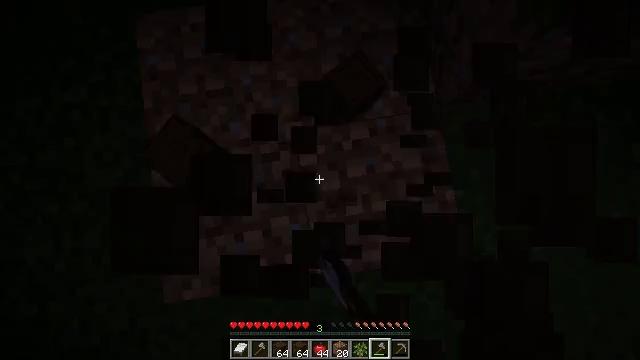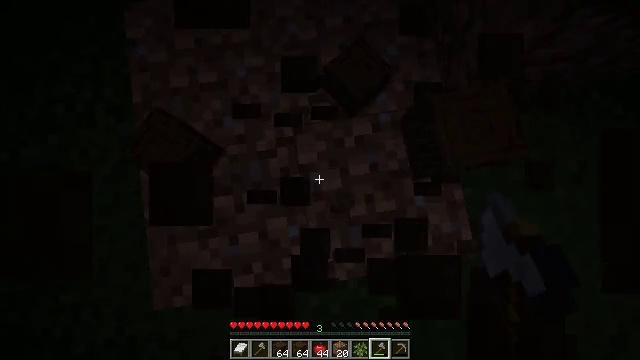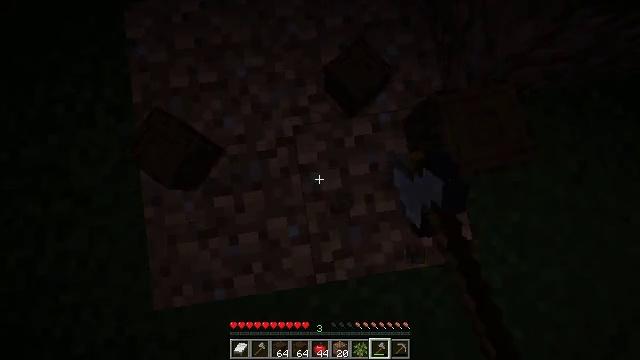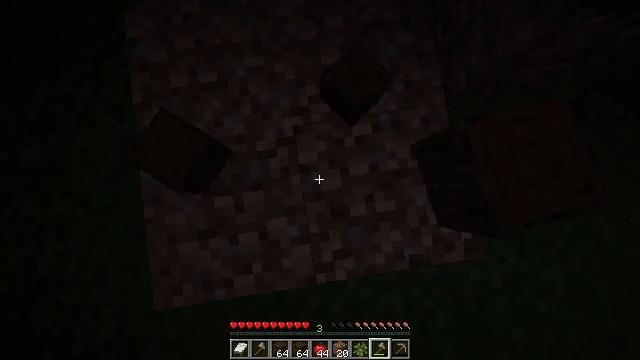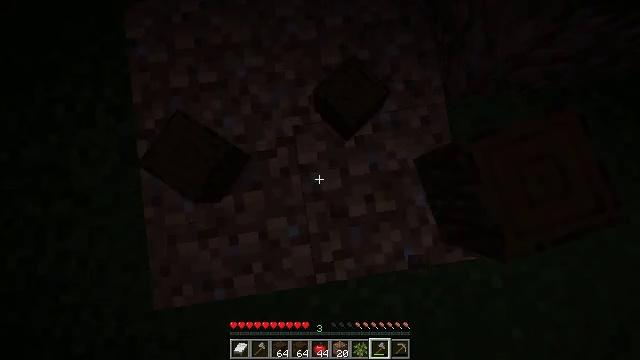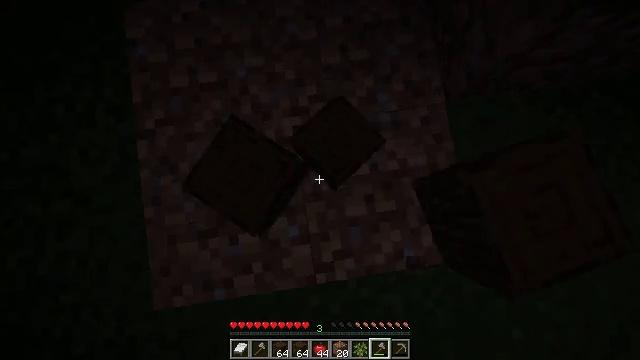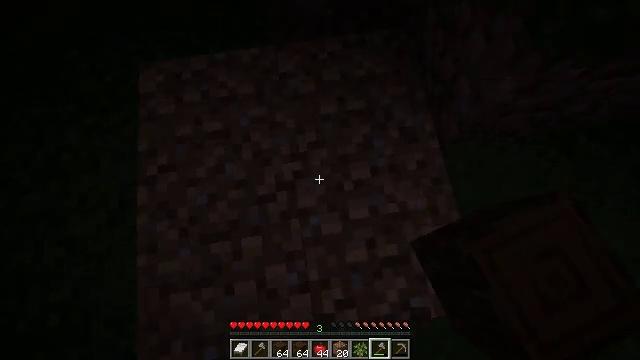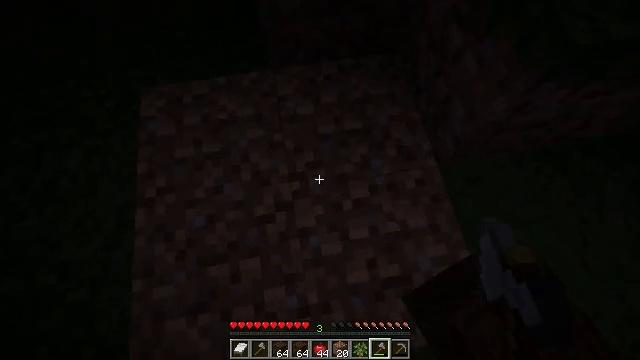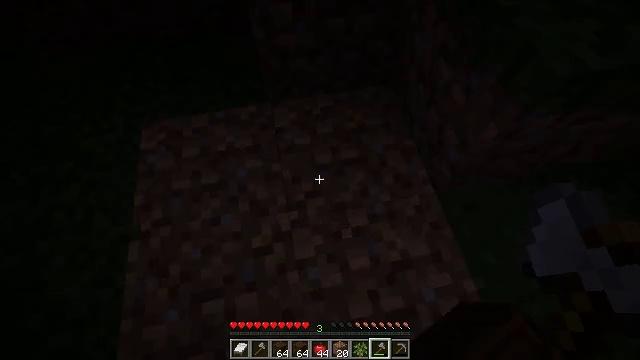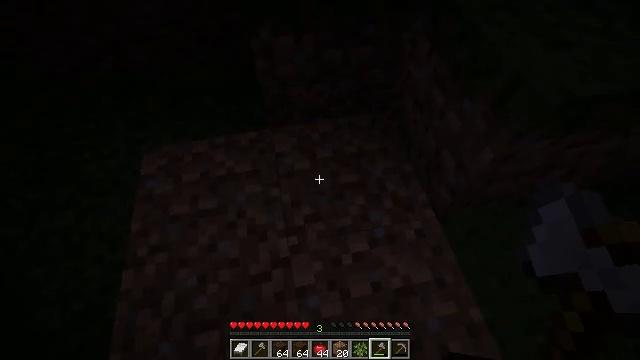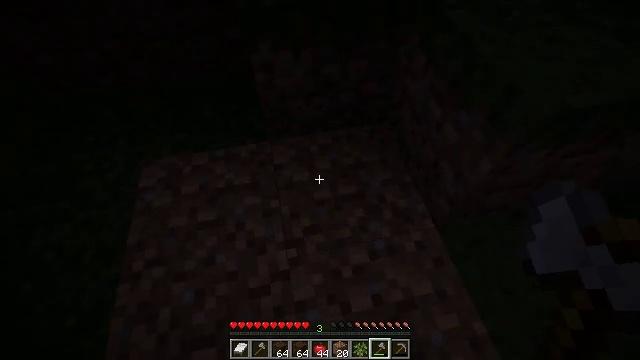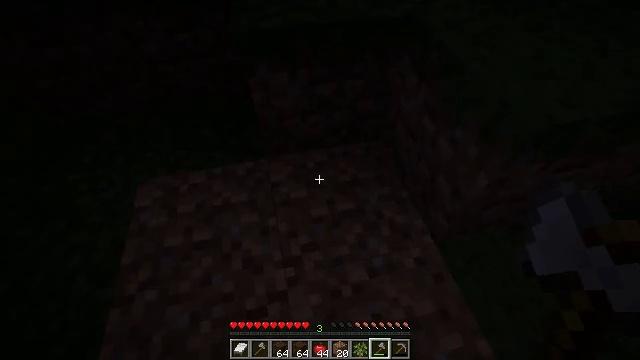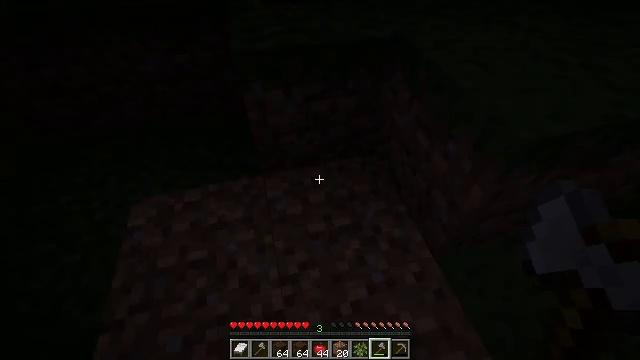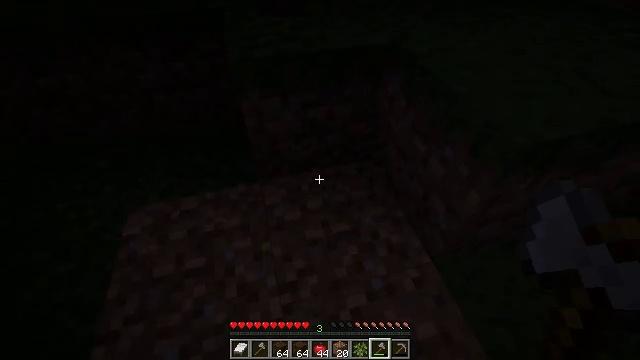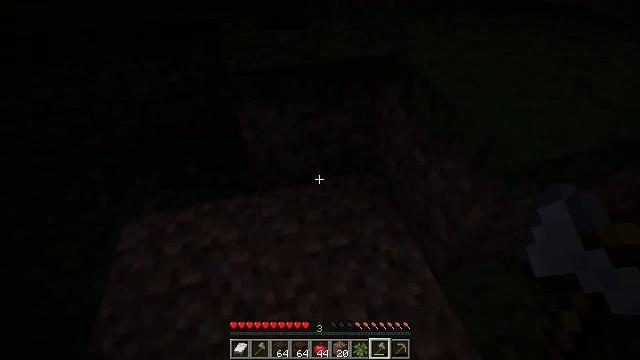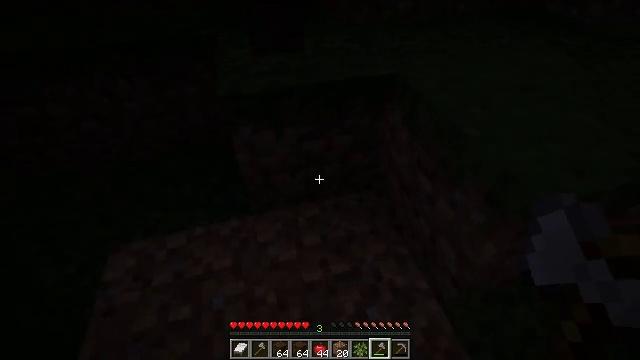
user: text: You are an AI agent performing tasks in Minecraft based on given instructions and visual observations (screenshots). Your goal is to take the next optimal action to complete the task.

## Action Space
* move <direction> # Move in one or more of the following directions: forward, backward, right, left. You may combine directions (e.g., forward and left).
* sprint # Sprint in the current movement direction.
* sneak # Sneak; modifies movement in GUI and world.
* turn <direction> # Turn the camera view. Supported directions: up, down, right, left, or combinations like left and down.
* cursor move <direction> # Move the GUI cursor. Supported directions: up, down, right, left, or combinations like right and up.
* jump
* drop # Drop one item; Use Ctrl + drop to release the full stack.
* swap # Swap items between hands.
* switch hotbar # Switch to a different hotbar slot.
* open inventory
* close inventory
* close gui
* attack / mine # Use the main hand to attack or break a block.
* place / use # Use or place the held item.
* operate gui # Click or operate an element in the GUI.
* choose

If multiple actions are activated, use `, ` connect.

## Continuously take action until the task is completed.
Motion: motion action
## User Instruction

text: Trim the tree by mining oak leaves.
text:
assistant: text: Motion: attack / mine
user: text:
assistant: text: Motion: no_op
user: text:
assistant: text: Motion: no_op
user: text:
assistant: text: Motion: no_op
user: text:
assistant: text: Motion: no_op
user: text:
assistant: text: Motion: turn up
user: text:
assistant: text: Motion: turn up
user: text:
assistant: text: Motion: turn right and up
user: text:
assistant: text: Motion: turn up
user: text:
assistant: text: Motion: turn up
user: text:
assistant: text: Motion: turn right and up
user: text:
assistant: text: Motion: turn right and up
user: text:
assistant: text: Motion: turn up
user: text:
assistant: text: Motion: move forward, turn up
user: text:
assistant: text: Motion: move forward, turn up
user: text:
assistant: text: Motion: move forward
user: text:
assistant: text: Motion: move forward
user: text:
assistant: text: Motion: no_op
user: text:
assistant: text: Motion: no_op
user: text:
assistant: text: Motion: no_op
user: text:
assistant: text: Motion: no_op
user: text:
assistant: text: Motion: no_op
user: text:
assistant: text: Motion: turn up
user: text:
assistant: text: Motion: turn up
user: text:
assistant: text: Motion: turn up
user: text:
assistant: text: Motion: turn up
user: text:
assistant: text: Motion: turn up
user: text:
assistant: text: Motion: no_op
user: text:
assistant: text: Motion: turn up
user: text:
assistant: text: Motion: turn left and up